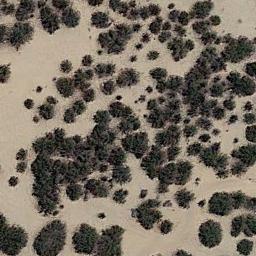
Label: chaparral